Question: I created a simple environment variable for testing as you can see here:

When I access this env variable in 'viewDidLoad()', it's accessible on the app's initial build, but when I close out of the app on both my actual iPhone and simulator, then re-open the app, the app crashes and I can't do anything.
Here is the simple code causing the crash on re-open:
'''
import UIKit
class ViewController: UIViewController {
override func viewDidLoad() {
super.viewDidLoad()
print(ProcessInfo.processInfo.environment["TEST"]!)
}
}
'''
I realize unwrapping the optional is what's causing the crash, but why isn't the environment variable accessible after app close?
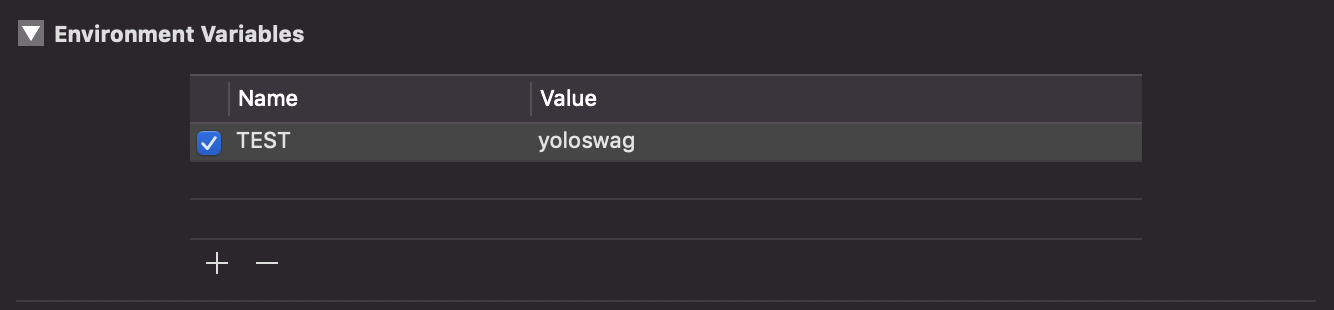
Answer: As soon as you close the app manually and reopen it, the app itself will be launched straight from the simulator and not from Xcode, so the environment variables declared in your run scheme cannot be set. Hence, the force unwrapping crashes.